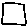
Label: square